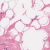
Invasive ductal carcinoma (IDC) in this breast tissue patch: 0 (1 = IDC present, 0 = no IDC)